Aerial crown-view tile of a tropical tree (Barro Colorado Island, Panama), acquired 20240918:
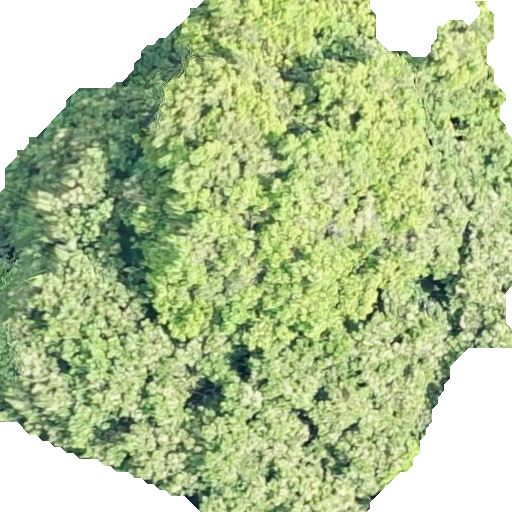
Species: Prioria copaifera
GBIF accepted scientific name: Prioria copaifera
Crown area: 353.497 m²